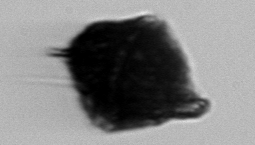
Label: Gonyaulax